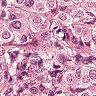
Metastatic tissue present: yes